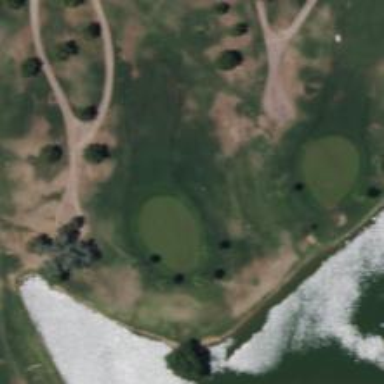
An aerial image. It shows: Golf hole.